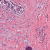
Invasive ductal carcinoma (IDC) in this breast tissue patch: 1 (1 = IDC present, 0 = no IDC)